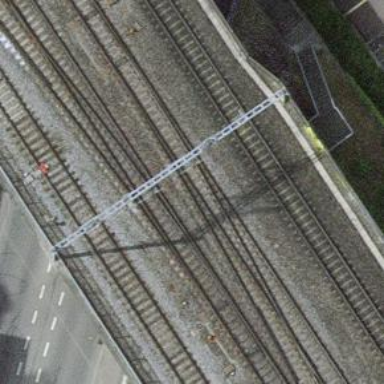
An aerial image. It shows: Railway bridge with electrified tracks and single contact line.